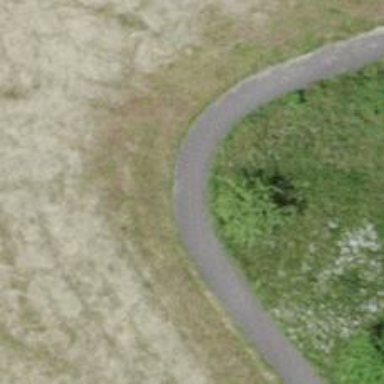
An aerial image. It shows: Golf cartpath that is also road path.